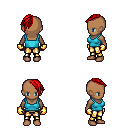
a pixel art fantasy rpg character, female body template, human, dark skin, teal pirate shirt, gold greaves, red long mohawk hairstyle, gold gloves, four views (front, back, left, right), 2x2 character sprite sheet, small pixel art, hard edges, no anti-aliasing